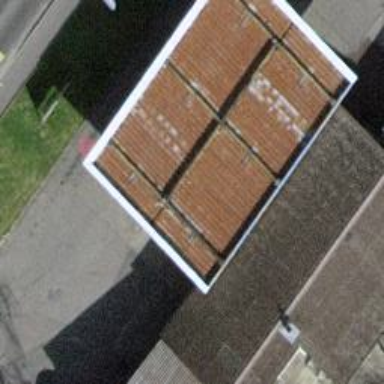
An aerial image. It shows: Fuel facility with car wash on the roof of building.